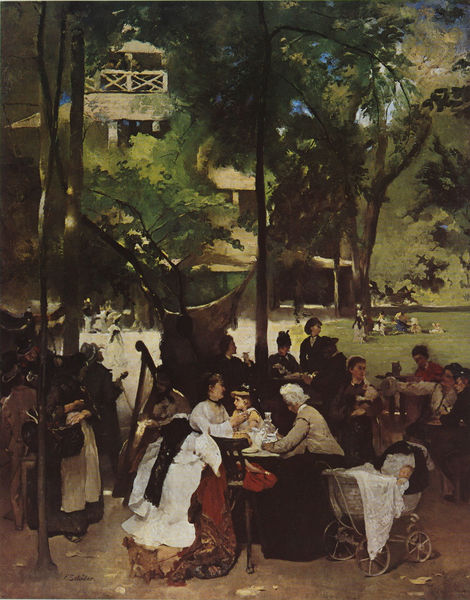
Titel: Am Chinesischen Turm im Englischen Garten zu München
Künstler: Fritz Schider
Standort: Basel
Institution: Kunstmuseum
Schlagwörter: baum, blau, blätter, dunkel, gemälde, himmel, kopf, laub, mann, schatten, wasser, bäume, fluss, frauen, gelb, grün, impressionismus, menschen, sand, see, sitzen, teich, ufer, braun, cafe, frankreich, frau, hell, holz, kleid, kleider, licht, männer, schwarz, stuhl, stühle, tisch, tische, weiss, gras, park, rasen, rot, tuch, weg, wiese, gesellschaft, haube, lokal, trinken, gesicht, baumstamm, hügel, natur, brüstung, büsche, boden, decke, familie, kind, musik, wald, boot, turm, garten, sommer, allee, baby, picknick, bank, balcony, celebration, chair, crowd, gathering, hat, men, oil, people, reception, red, white, women, essen, black, carpet, chairs, conversation, country, dress, dresses, france, gray, green, group, hair, lace, ladies, lady, manet, painting, social, table, talk, talking, woman, freizeit, vergnügen, blanket, dining, münchen, paris, knien, bier, liebermann, bänke, tracht, wood, food, harp, man, sky, tree, boat, building, girl, house, lake, landscape, nature, water, tower, trees, child, costume, pavillon, grass, light, exterior, garden, harfe, kinderwagen, pavillion, terrassen, impressionism, shadow, mother, textiles, french, ausruhen, englischer garten, pagode, brotzeit, gasthaus, children, happy, outside, sonnne, kindergarten, feast, monet, party, renoir, clothes, leaves, music, family, lawn, england, apron, bottle, bush, carriage, pond, impressionist, pavilion, biergarten, leisure, outdoors, chinese, munich, shade, shadows, sleep, chinaturm, chinesischer turm, englicher garten, kinderwagne, eat, eating, rich, landschaft, eastern, drink, adults, middle ages, europe, wheels, meal, picnic, parc, sunday, tables, relax, kneel, relaxed, banquet, dinner, busy, restaurant, whie, buggy, bourgeois, chines, 19th century, babby, chinenischer turm, tuellerien, tullerien, sonntag, essen menschen natur bäume, nun, nurses, baby carriage, lunch, refreshments, tavern, 1800s, cradle, wedding, gazebo, mom, 19 century, pram, pushchair, diner, backyard, diners, stroller, whomen, 18 century, familly, gray-haired, impresionist, liesure, 1863, social gathering, terrasse, crib, impressinism, gazibo